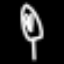
Label: leaf